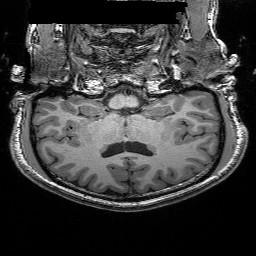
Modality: T1w
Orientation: sagittal
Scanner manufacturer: siemens
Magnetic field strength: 3 T
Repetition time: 2.25 s
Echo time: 0.00418 s